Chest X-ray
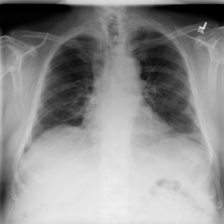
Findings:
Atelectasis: negative
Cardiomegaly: negative
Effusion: negative
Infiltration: positive
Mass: negative
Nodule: negative
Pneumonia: negative
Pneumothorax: negative
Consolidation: negative
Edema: negative
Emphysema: negative
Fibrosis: negative
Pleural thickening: negative
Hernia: negative